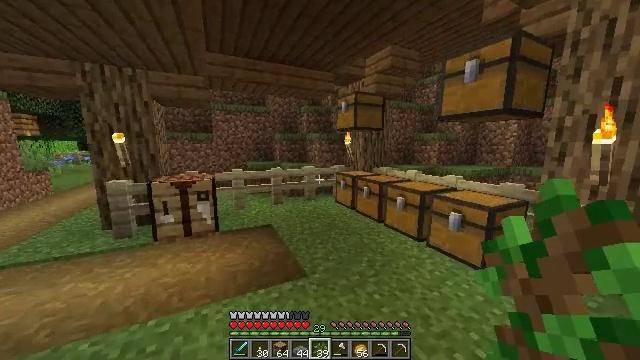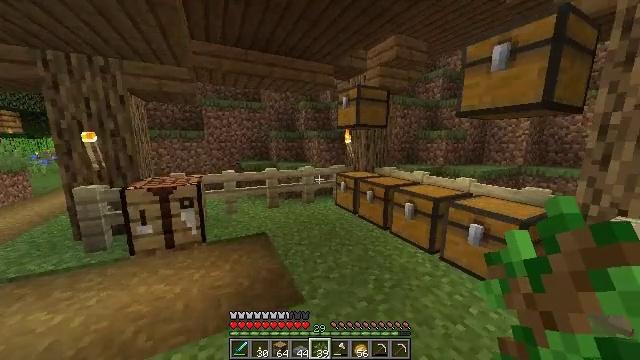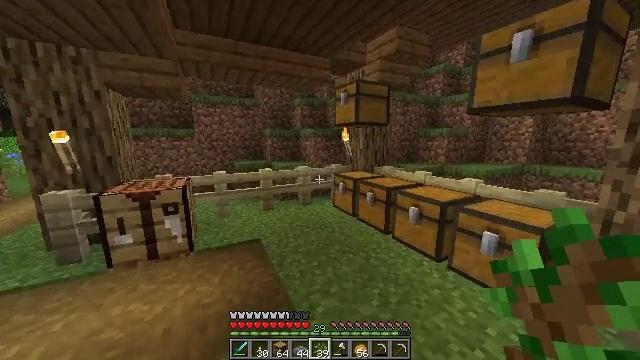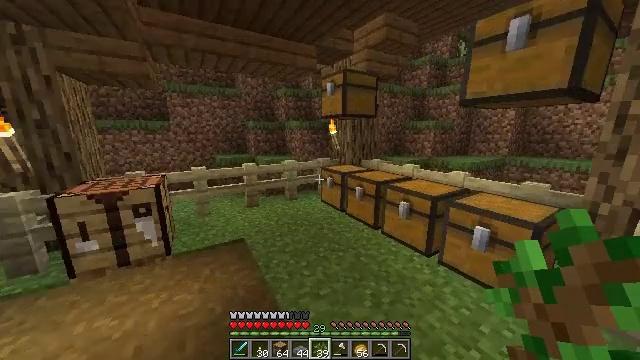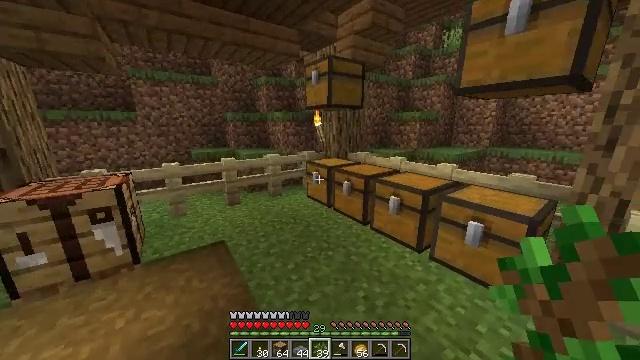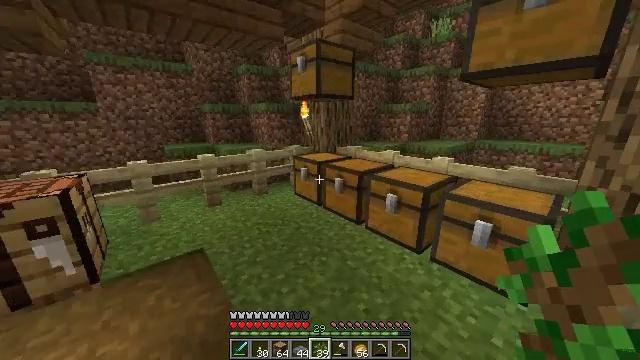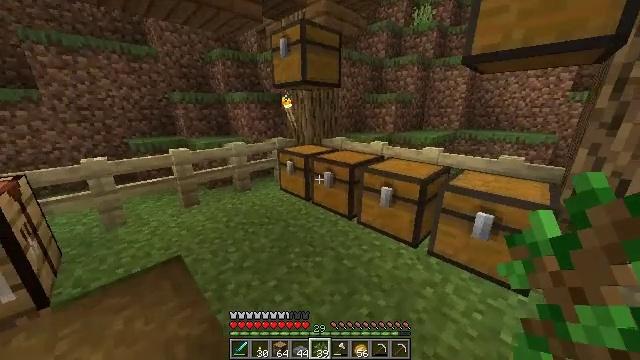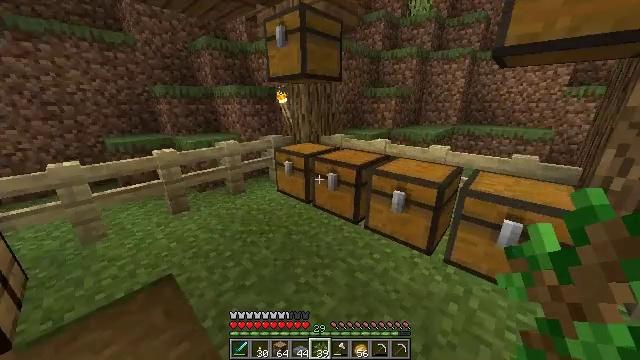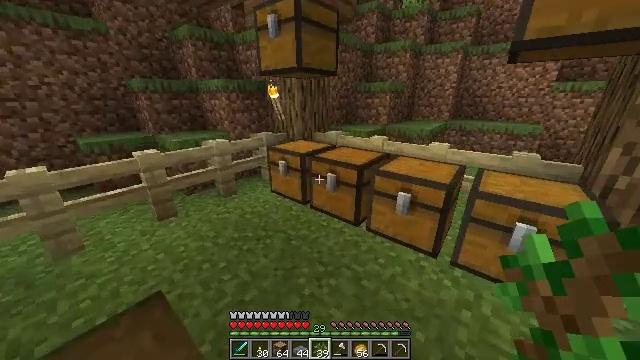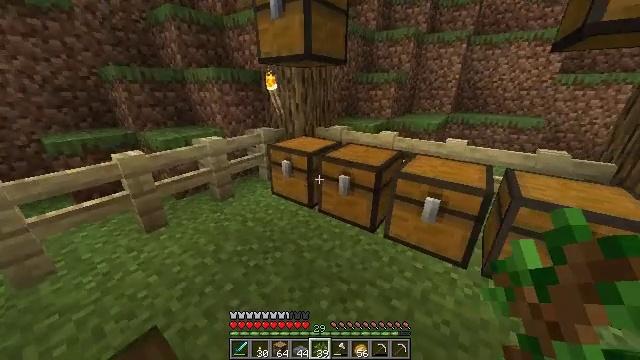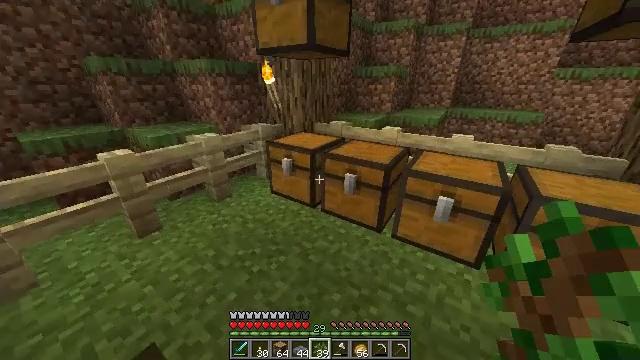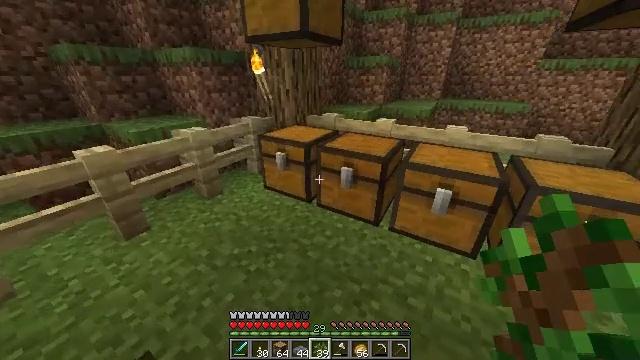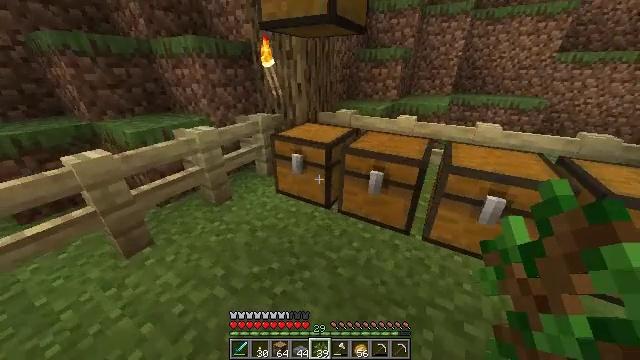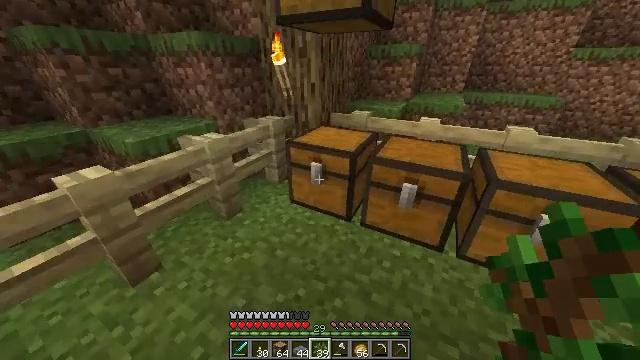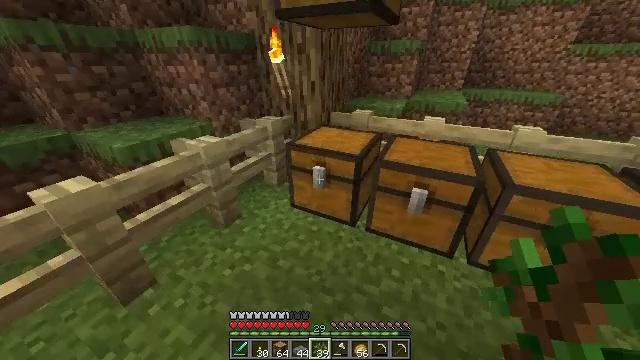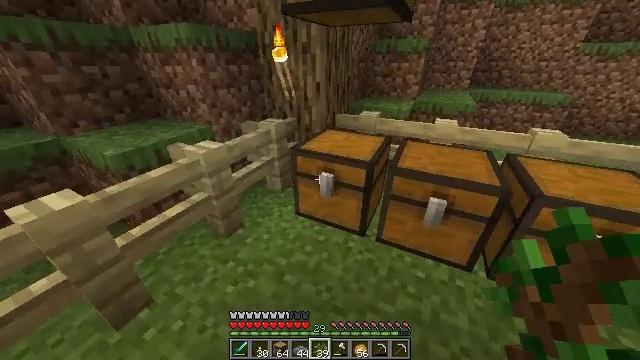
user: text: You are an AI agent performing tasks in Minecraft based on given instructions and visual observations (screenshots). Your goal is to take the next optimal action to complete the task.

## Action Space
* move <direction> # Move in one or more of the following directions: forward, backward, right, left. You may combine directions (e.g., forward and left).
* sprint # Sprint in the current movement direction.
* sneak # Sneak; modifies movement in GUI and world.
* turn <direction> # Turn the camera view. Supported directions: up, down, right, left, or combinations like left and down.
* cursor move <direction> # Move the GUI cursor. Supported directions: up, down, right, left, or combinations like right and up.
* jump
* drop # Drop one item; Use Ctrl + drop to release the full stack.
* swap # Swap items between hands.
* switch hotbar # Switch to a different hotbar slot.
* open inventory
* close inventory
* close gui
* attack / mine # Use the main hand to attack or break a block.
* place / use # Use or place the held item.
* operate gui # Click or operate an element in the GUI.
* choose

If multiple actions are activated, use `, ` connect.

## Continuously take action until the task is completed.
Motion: motion action
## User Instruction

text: Mine the birch log from the tree.
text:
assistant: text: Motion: move forward
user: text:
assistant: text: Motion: move forward, turn right
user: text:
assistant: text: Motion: move forward, turn right and down
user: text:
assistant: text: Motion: move forward, turn right and down
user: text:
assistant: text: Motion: move forward and move left, turn right and down
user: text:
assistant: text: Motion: move forward and move left, turn right and down
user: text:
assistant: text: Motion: move forward and move left, turn right and down
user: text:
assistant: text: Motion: move forward and move left, turn right and down
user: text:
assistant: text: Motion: move forward and move left, turn right and down
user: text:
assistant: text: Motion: move forward and move left, turn right and down
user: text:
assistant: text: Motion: move forward and move left, turn right and down
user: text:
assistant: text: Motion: move forward and move left, turn right and down
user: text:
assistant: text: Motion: move forward and move left, turn right
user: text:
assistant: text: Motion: move forward, turn right
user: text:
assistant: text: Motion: no_op
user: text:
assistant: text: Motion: use / place
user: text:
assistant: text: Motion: use / place
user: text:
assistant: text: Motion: turn right, use / place
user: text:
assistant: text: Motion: no_op
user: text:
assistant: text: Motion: no_op
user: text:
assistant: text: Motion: cursor move right and down, open gui
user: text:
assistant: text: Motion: no_op
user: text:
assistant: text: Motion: no_op
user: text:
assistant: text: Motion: no_op
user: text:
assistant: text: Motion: no_op
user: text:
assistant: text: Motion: no_op
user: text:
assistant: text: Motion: no_op
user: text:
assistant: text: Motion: no_op
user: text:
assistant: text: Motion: no_op
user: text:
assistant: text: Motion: cursor move right and down